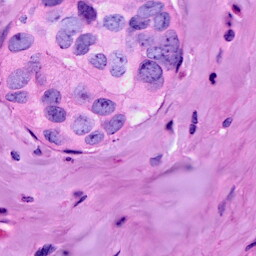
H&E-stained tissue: Breast